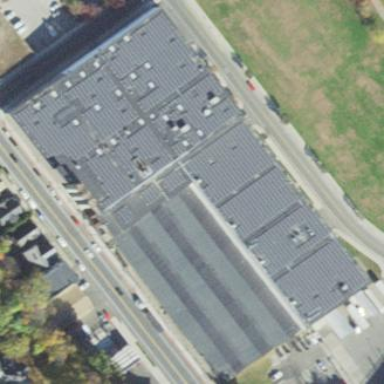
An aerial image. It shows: Industrial building.